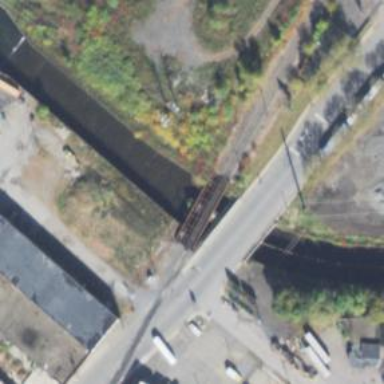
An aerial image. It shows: Disused railway bridge.